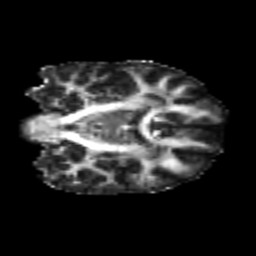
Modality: FA
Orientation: coronal
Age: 23
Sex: female
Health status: healthy
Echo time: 0.074 s